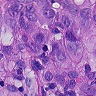
Metastatic tissue present: yes